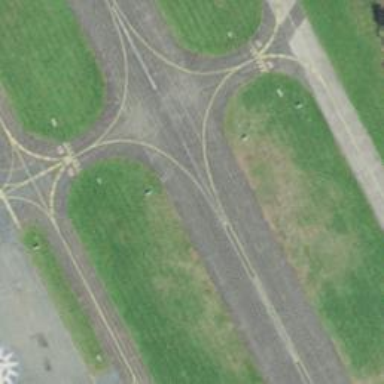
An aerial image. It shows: View of taxiway at the airport.